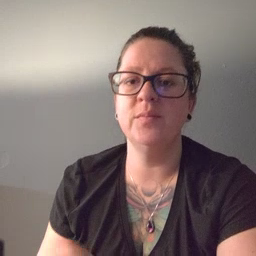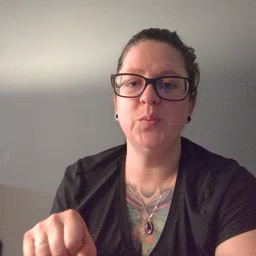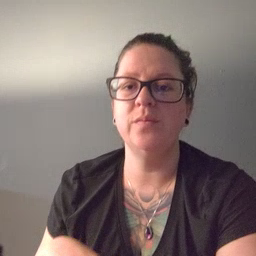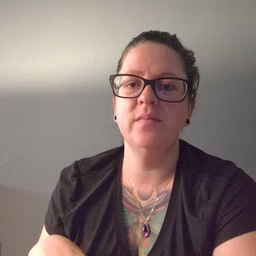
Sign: shoe